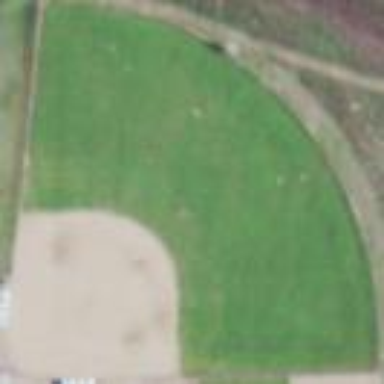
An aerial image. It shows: Baseball pitch for leisure land activities.